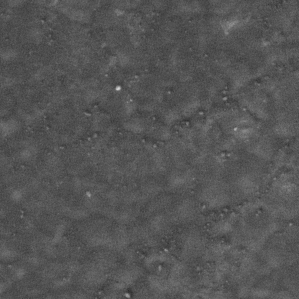
Label: frost